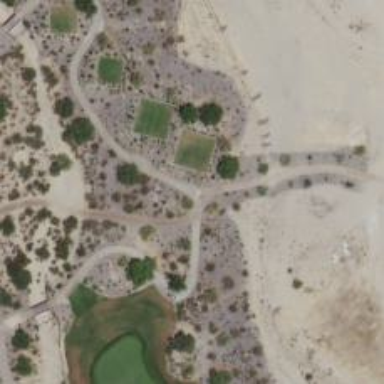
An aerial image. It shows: Service road used as golf cart path.